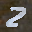
Label: 2